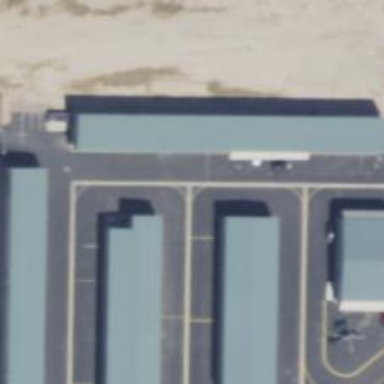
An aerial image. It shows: Image of taxiway at airport.